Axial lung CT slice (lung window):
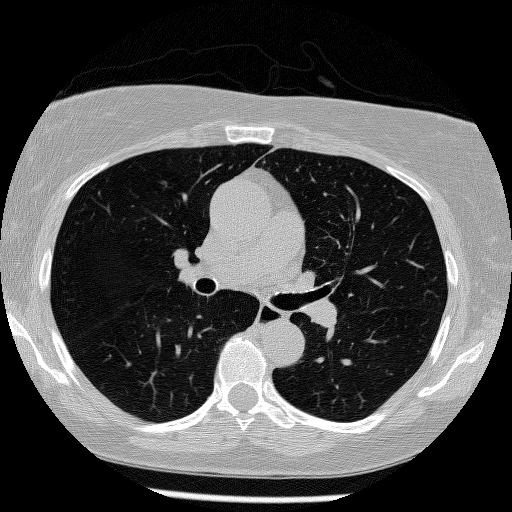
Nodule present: no